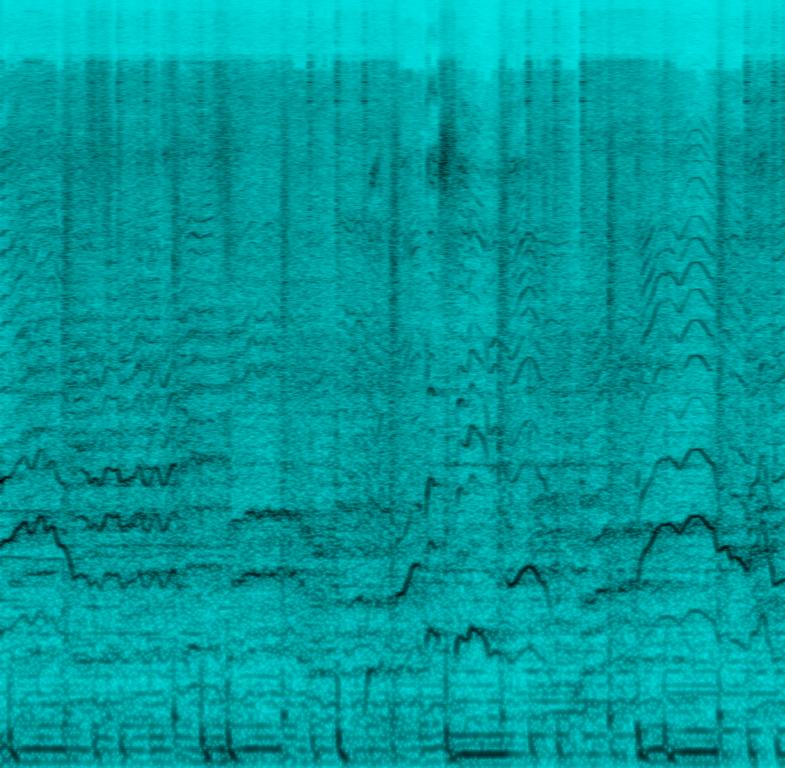
This is an R&B/soul music piece. There is a female vocal singing at a high pitch joined by a male vocal singing at a medium pitch and a female choir backing. The beat has a repeating electric guitar tune. There is a groovy bass line. The rhythm is provided by an electronic drum beat. The atmosphere is emotional and grandiose. This piece could be playing in the background at a memorial event.